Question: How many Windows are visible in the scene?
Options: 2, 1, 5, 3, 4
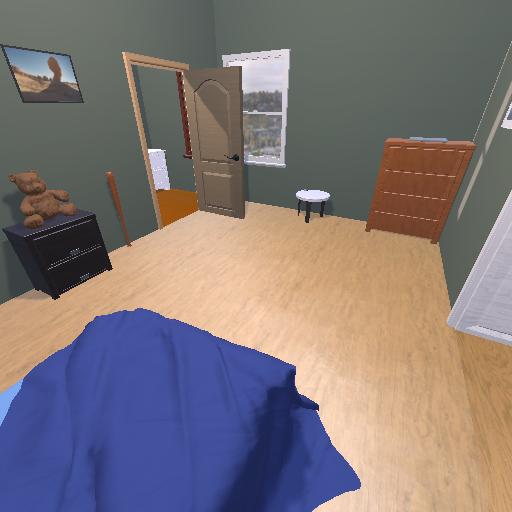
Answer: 2